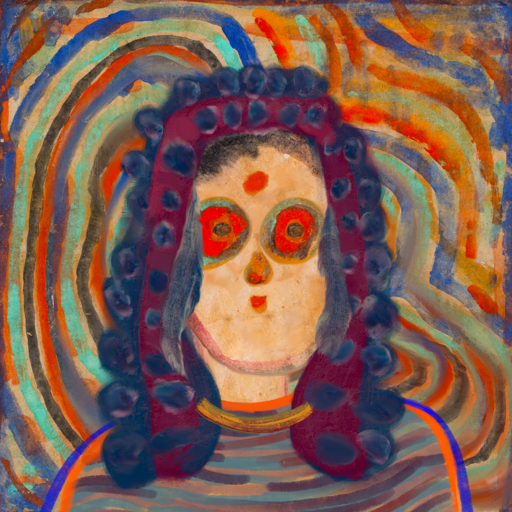
Background: Sisters, Head And Neck Front: Childish, Face Front: Sisters, Bust: Experience, Hair Front: Hill_Girl, Head Accessory: Blank, Second Necklace: Blank, Necklace: Mother_And_Son_Son, Baby: Blank